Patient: sex F, age 46
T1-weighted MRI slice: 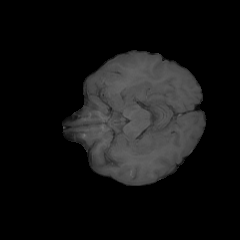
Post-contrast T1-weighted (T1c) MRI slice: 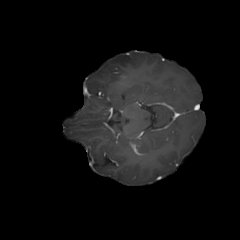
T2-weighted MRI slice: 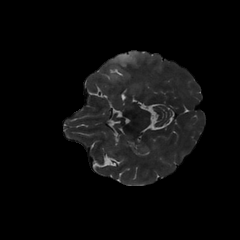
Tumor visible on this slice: yes
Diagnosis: Glioblastoma, IDH-wildtype
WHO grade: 4